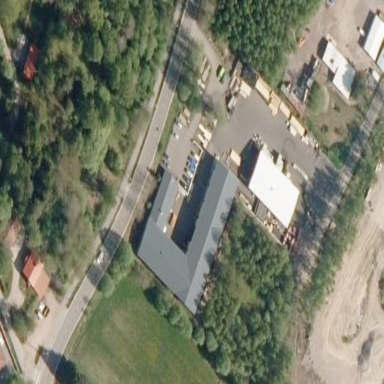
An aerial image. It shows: Building.